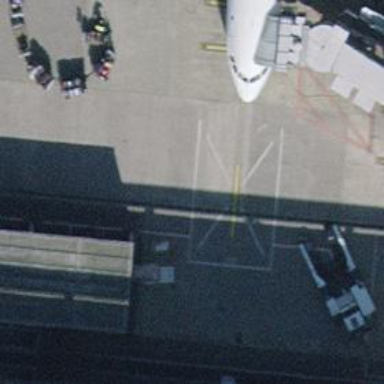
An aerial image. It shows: Airport parking position.